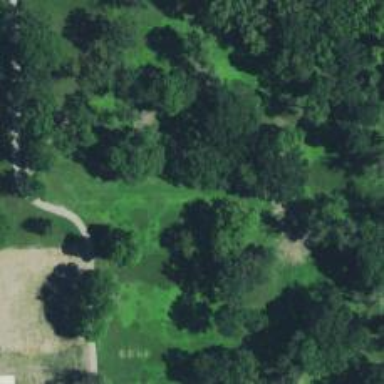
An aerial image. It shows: Disc golf tee area.